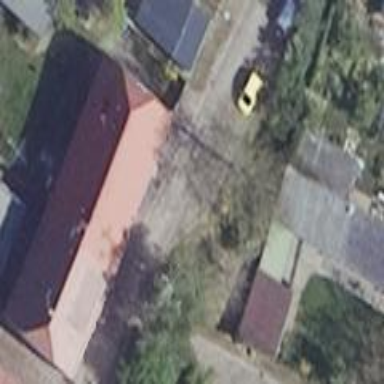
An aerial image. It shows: Building.